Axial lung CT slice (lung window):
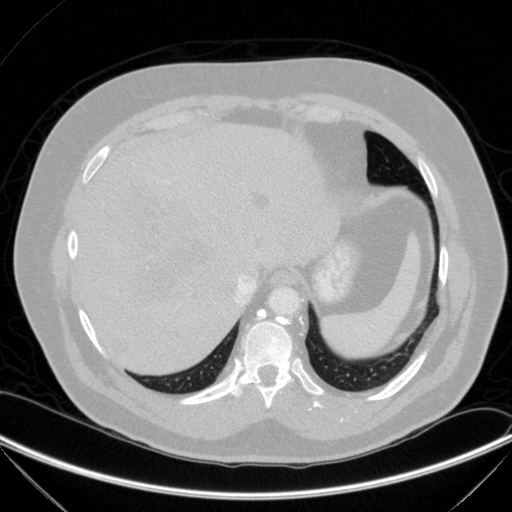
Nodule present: no